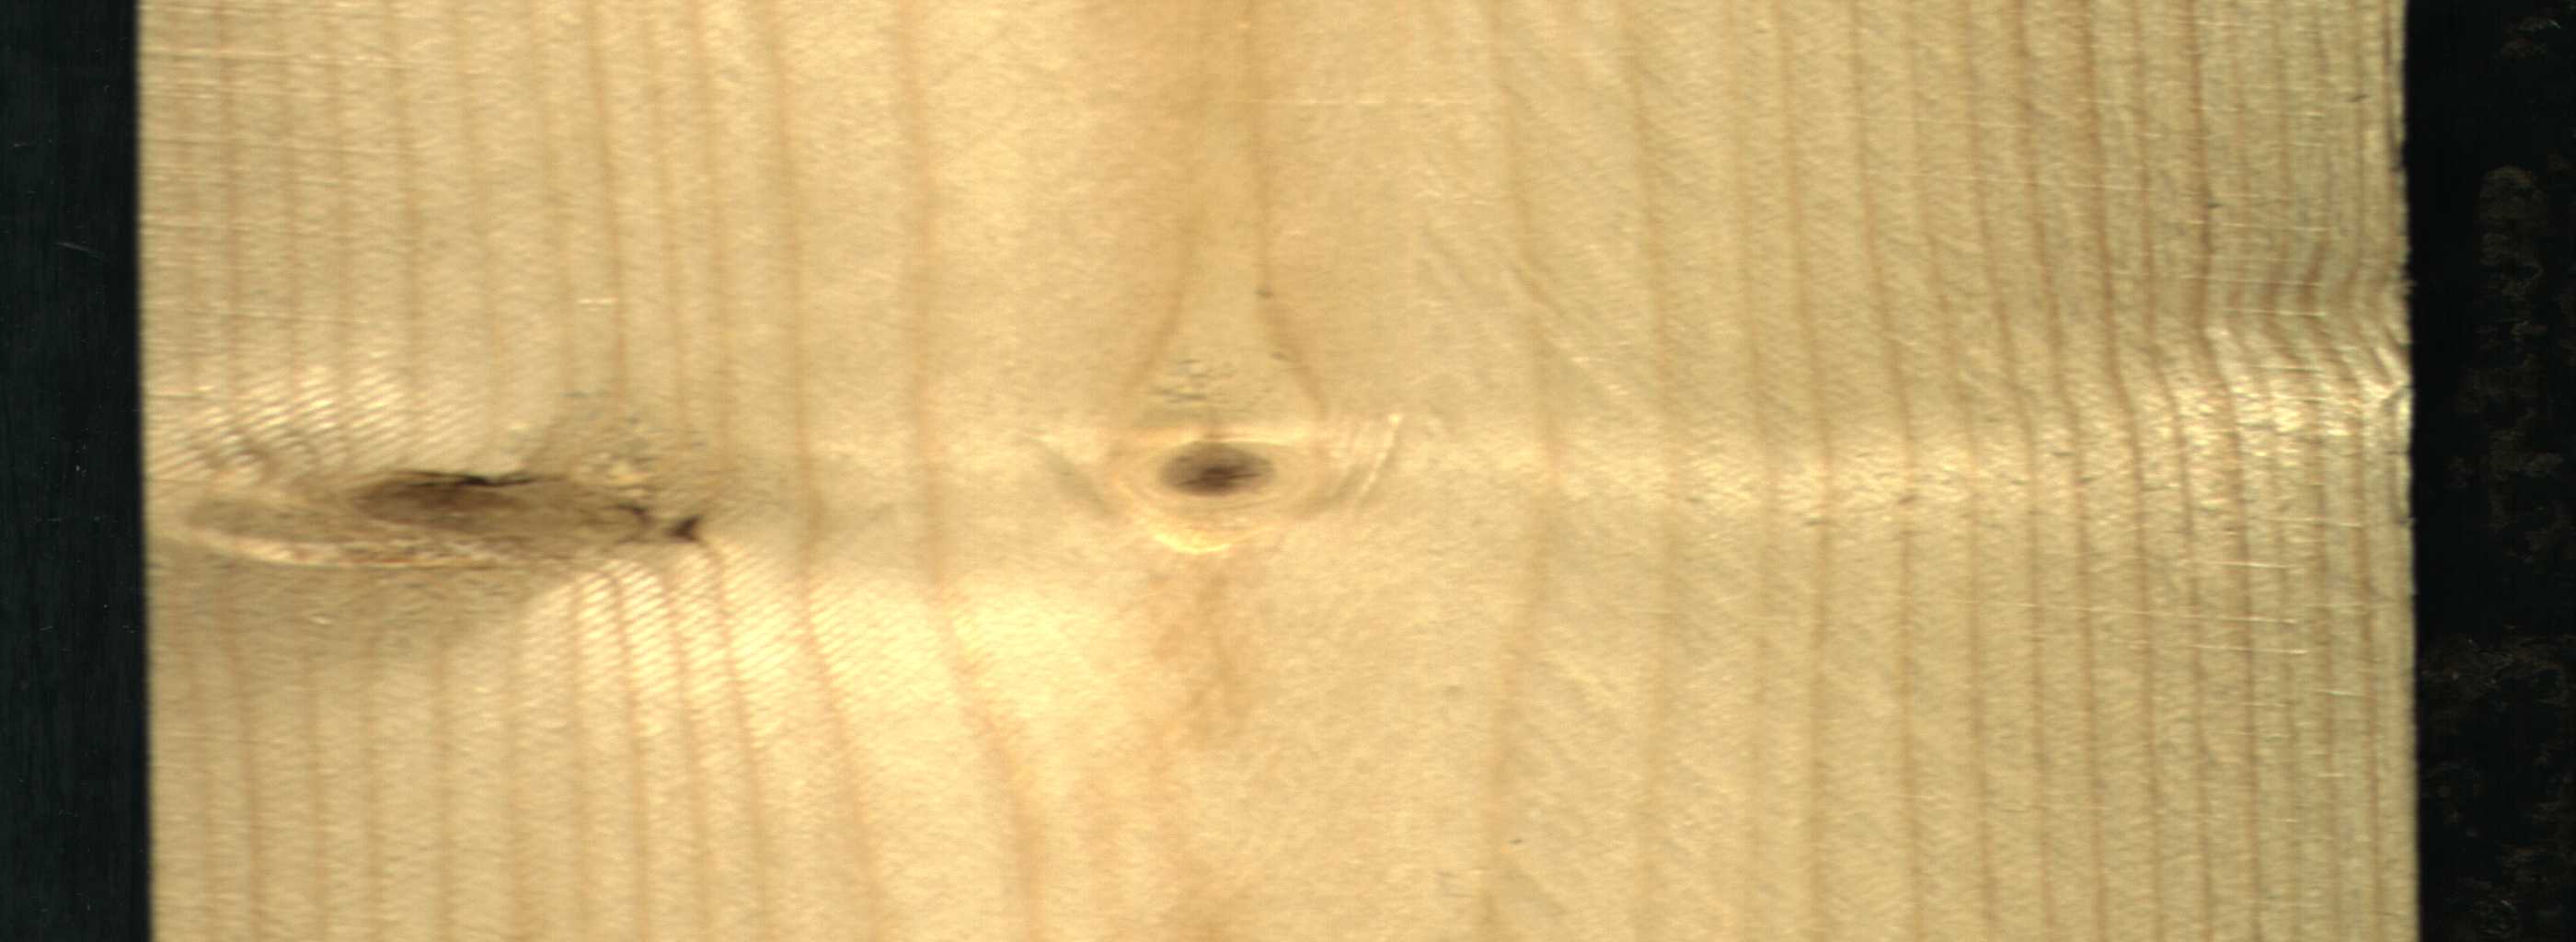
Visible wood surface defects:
Live_Knot
Live_Knot